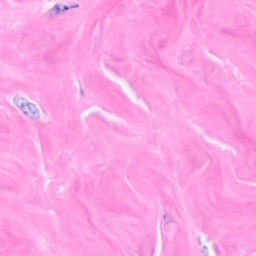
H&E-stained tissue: Breast